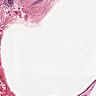
Metastatic tissue present: no